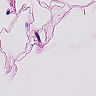
Metastatic tissue present: no